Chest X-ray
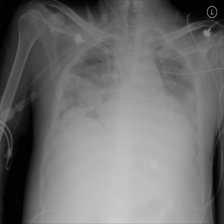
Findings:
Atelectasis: positive
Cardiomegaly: negative
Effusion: negative
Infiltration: negative
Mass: negative
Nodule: negative
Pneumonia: negative
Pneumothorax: negative
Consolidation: negative
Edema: negative
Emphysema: negative
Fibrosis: negative
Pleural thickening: negative
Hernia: negative